Question: '''
[System.Web.Services.WebMethod]
public static object GetDevelopers()
{
return new DqListViewModel(DQContext.Service._IDqs_IssueRepository.SelectList().ToArray(), 10);
}
'''
'''
public class DqListViewModel
{
public Array Data { get; set; }
public int Count { get; set; }
public DqListViewModel(Array data, int count)
{
this.Data = data;
this.Count = count;
}
}
'''

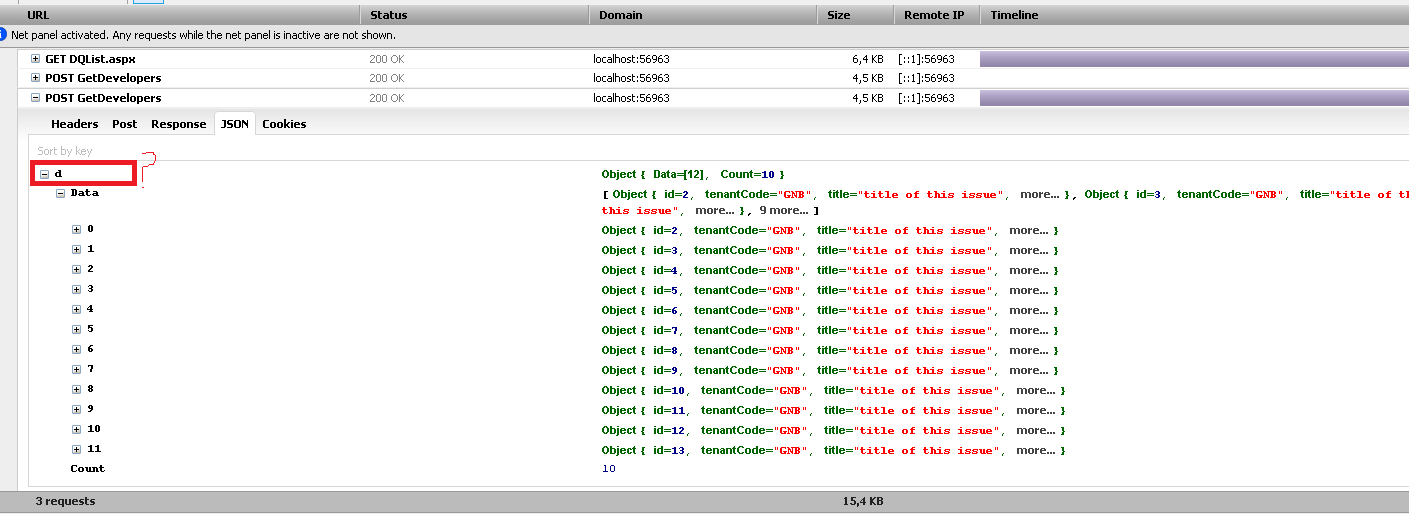
Answer: Please check the below link. <URL>
This is not an issue from Knedo-ui but it is the functionality of the Asp.net
Please try with the below link, may be it will help you.
<URL>